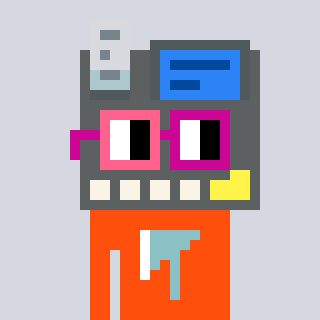
a pixel art character with square pink and red glasses, a cash register-shaped head and a orange-colored body on a cool background